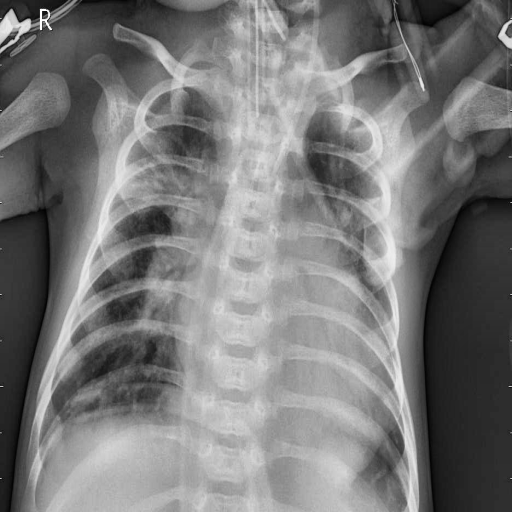
Finding: PNEUMONIA